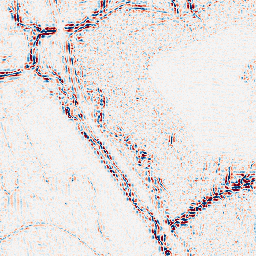
Category: wavelet
Decomposition family: wavelet_biorthogonal
Decomposition parameters: wavelet: bior4.4
level: 2
Upsampling method: quartic
Upsampling parameters: scale: 4
Upsampling scale: 4